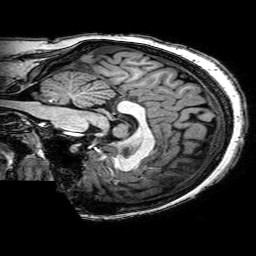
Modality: T1w
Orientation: sagittal